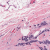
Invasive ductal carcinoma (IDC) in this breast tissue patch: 1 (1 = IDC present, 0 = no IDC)